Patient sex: M
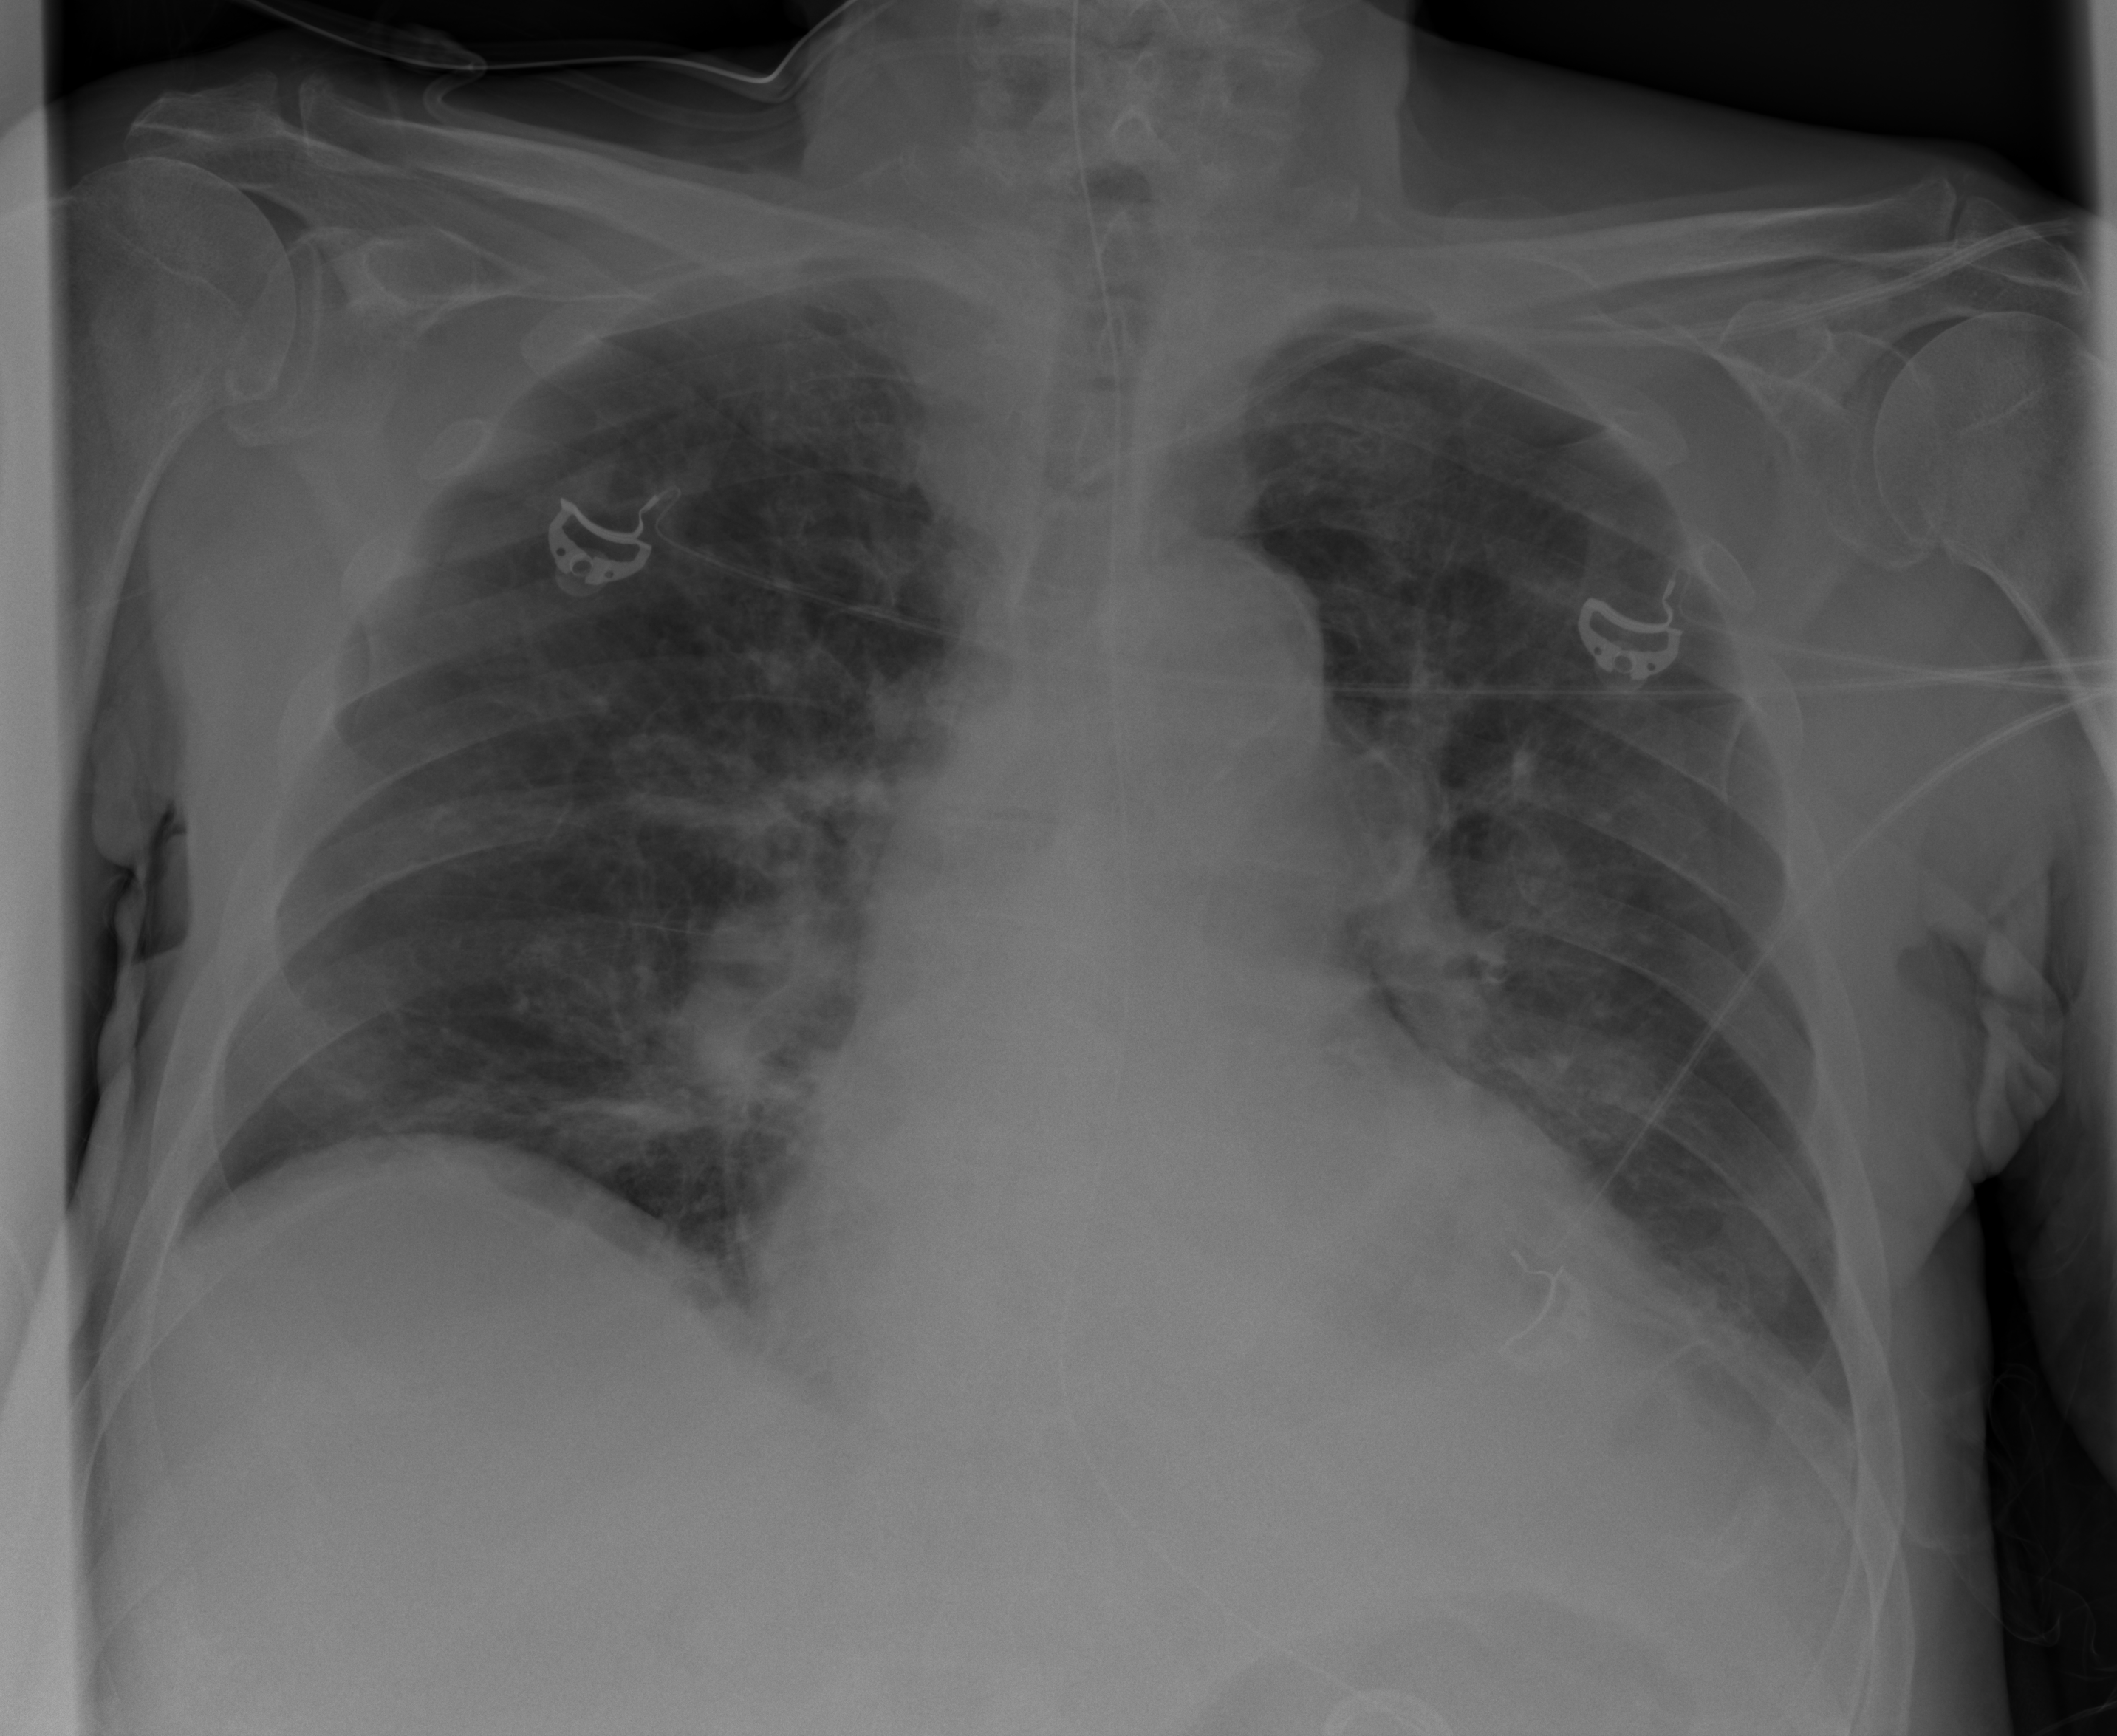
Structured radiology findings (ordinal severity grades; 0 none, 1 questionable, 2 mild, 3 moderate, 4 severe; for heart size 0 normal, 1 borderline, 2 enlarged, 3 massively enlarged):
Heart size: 1
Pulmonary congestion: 0
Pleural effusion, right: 0
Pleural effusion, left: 0
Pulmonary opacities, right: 0
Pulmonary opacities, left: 0
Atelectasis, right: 2
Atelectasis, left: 0